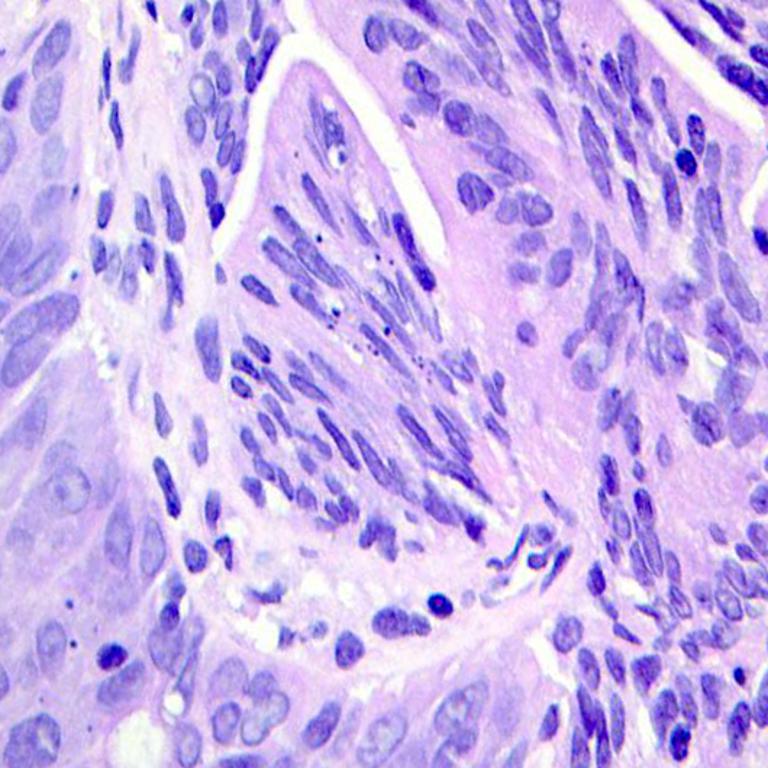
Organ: colon
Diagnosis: adenocarcinomas